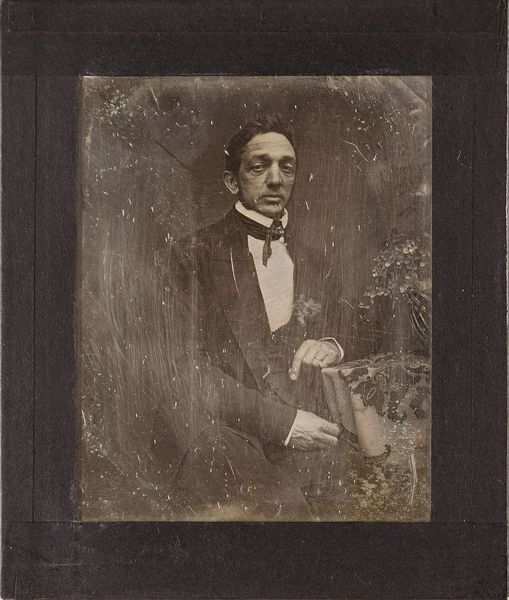
Titel: Unbekannter Mann
Standort: Hamburg
Institution: Museum für Kunst und Gewerbe Hamburg
Schlagwörter: mann, portrait, figur, foto, fotografie, photographie, photo, lichtbild, daguerreotypie, bildwerke, angewandte und bildende kunst, hessische systematik, porträt, porträtfotografie, porträtphotographie, hüftbild